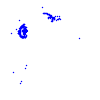
Particle: electron